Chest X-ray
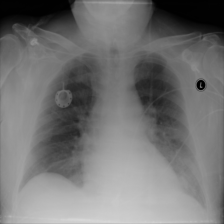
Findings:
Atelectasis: negative
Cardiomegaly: negative
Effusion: negative
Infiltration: negative
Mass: negative
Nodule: negative
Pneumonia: negative
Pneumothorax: negative
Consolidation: negative
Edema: negative
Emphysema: negative
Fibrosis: negative
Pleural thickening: negative
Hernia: negative